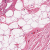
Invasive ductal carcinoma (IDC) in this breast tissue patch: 0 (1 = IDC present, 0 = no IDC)